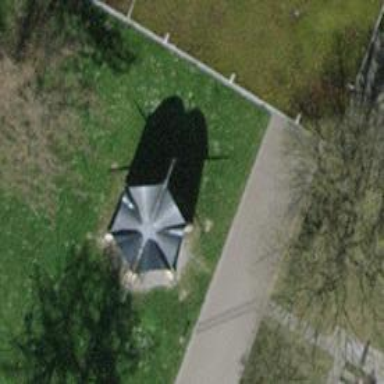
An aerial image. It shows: Brown bench.